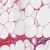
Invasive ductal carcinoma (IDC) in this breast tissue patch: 0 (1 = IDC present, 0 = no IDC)